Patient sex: M
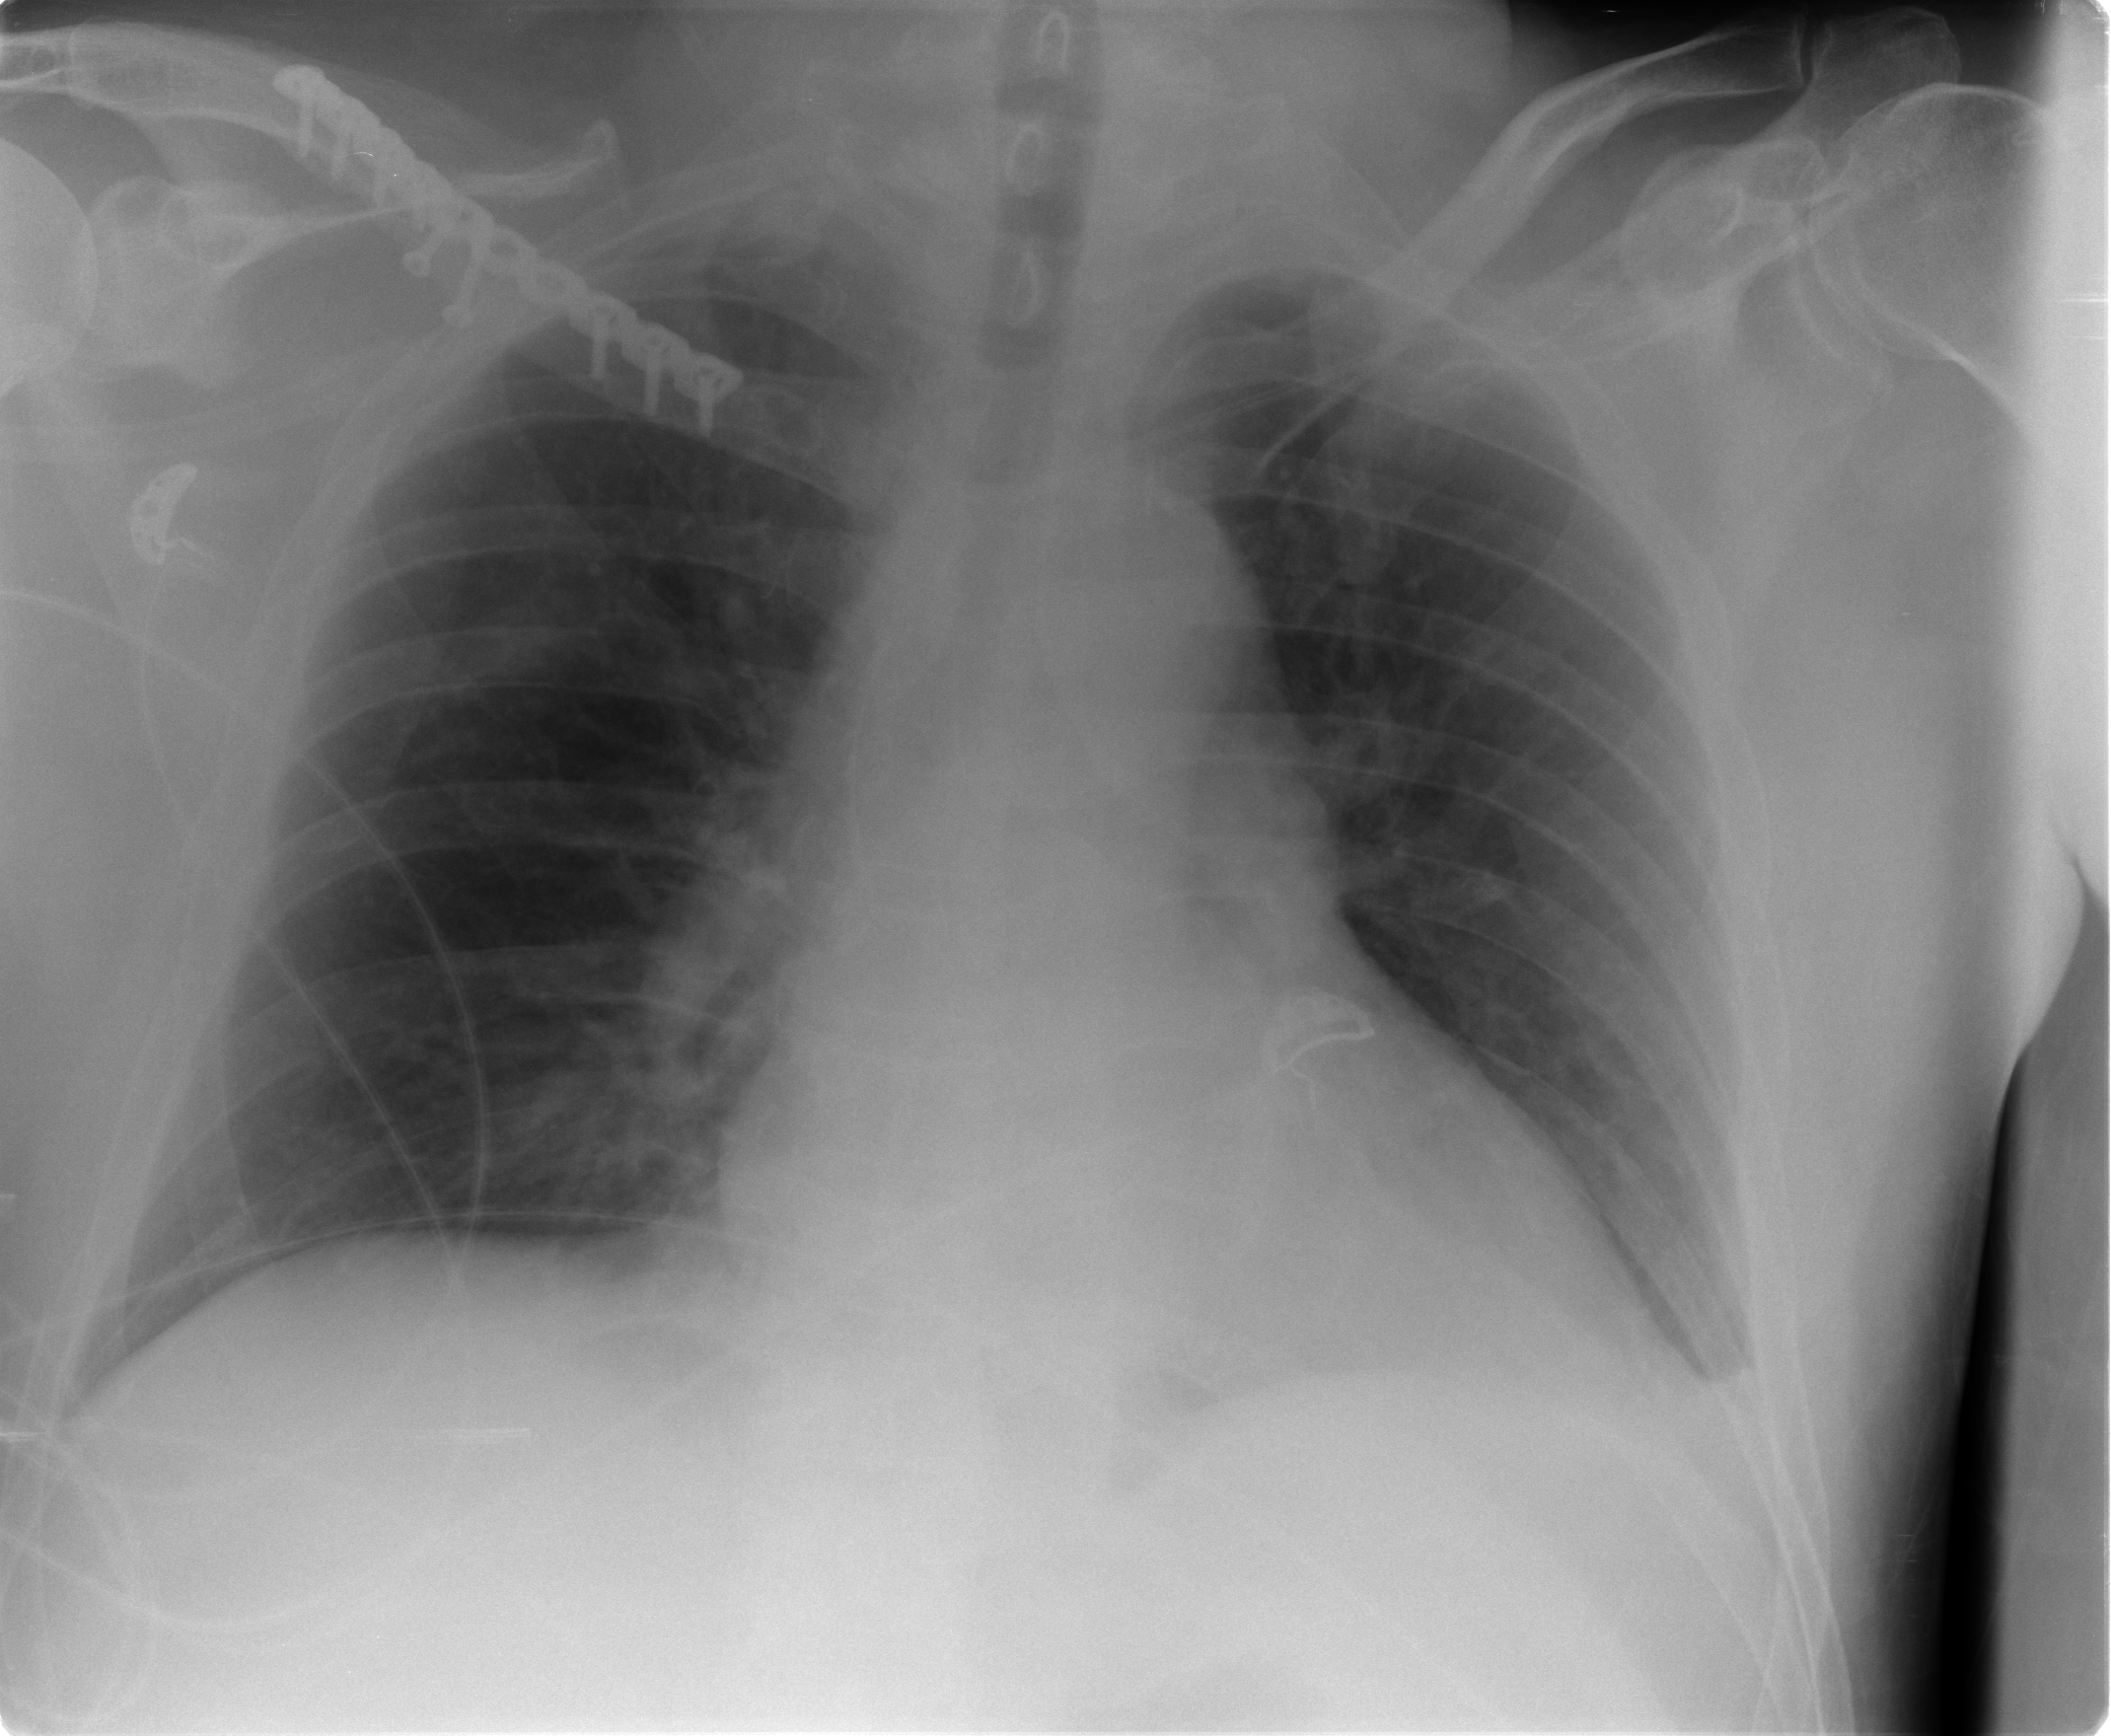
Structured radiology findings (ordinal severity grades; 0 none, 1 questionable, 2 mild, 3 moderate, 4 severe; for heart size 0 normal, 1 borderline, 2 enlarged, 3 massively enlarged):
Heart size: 2
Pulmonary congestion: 0
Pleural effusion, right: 0
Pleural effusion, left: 2
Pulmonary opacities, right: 0
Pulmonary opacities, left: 0
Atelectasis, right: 0
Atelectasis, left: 2